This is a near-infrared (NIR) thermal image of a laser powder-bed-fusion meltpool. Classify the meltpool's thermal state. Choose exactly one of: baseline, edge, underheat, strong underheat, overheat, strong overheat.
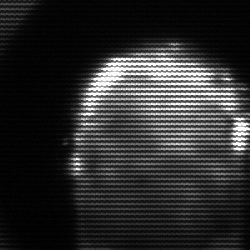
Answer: baseline